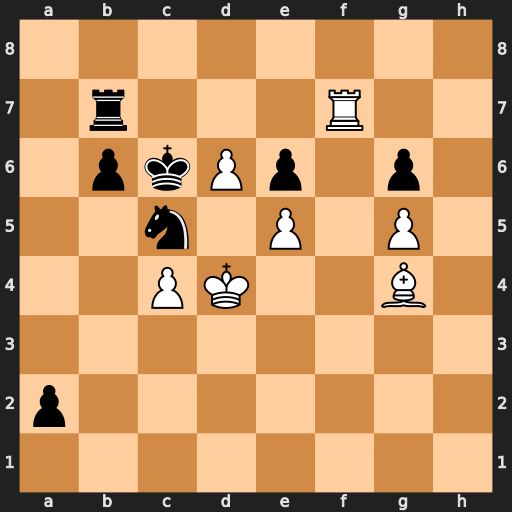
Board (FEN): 8/1r3R2/1pkPp1p1/2n1P1P1/2PK2B1/8/p7/8
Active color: w
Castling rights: -
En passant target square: -
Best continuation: Bf3+ Ne4 Bxe4#